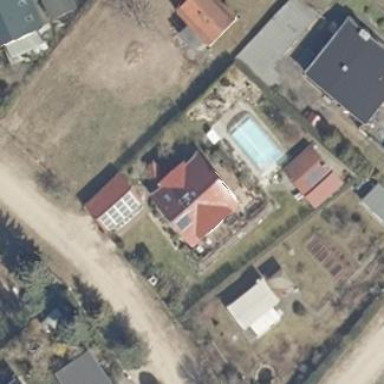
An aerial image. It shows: Detached building.